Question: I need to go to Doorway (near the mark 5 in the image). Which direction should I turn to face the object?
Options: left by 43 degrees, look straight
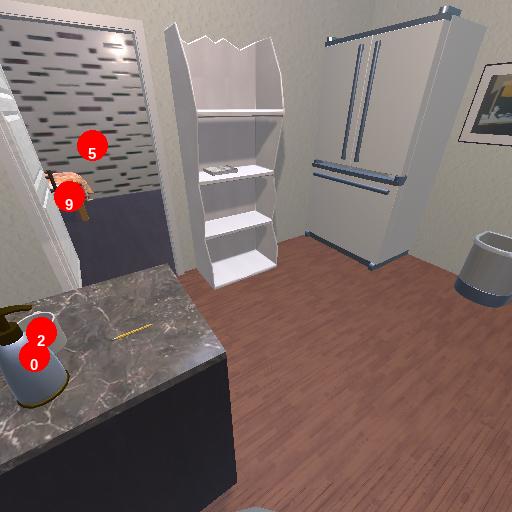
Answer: left by 43 degrees